Question: I have a working cuda-10.0 toolkit and 470 driver. I need to use new virtual memory management features that I found in 10.2 driver. And I can't install more than 10.x because my old video card has compute capability 3.0.
So after applying new toolkit with:
'''
sudo sh ./cuda_10.2.1_linux.run --toolkit --silent --override
'''
it is as I think successfully installed:

But now in folder with "cuda-10.2" there is almost nothing, "bin" folder only has uninstaller and no "nvcc" and others. And newly created link links to that "nothing". How to deal with it?
I tried official docs and googling but nothing was found.
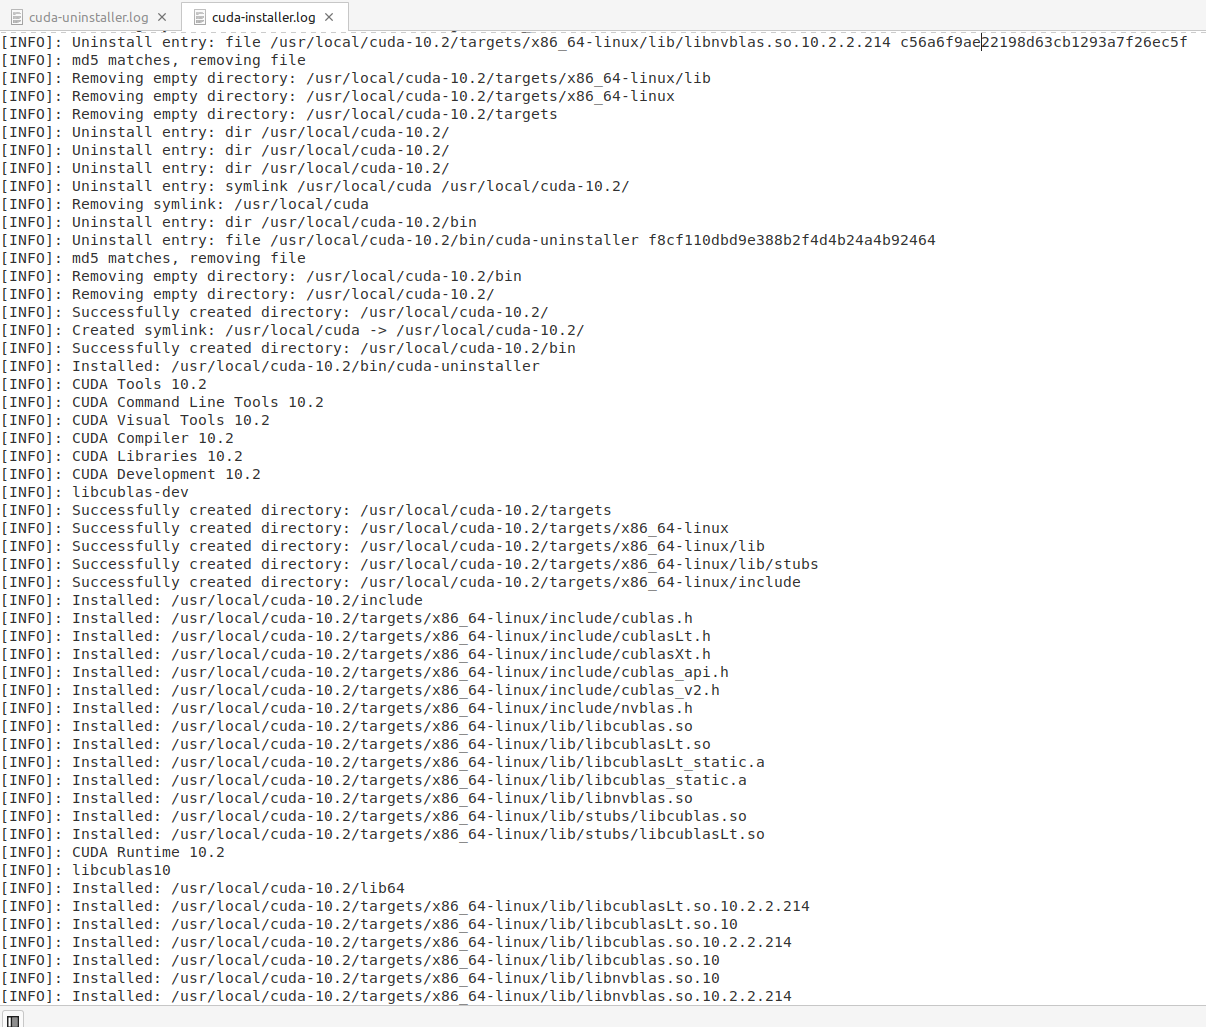
Answer: The <URL> for CUDA 10.2 do not contain complete toolkits. The idea behind a "patch" is that it contains only the files necessary to address the items that the patch is focused on.
To get a full CUDA 10.2 CUDA tookit install, you must first install using a full CUDA 10.2 toolkit installer, and a typical filename for that would be 'cuda_10.2.89_440.33.01_linux.run' (runfile installer to match your indicated runfile installer usage). After that, if you decide you need/want the items addressed by the patch, you must install the desired patch.
Note the statement on the <URL>:
> These patches require the base installer to be installed first.